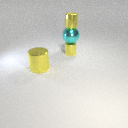
small yellow metal cylinder behind large yellow metal cylinder